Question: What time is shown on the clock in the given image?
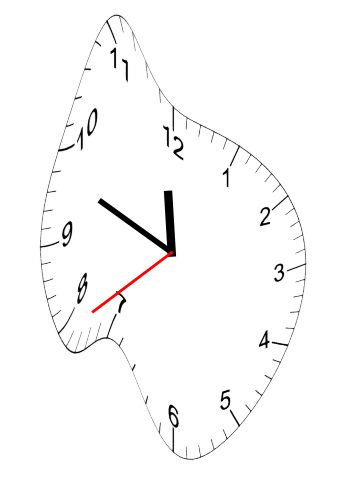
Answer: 11:48:39